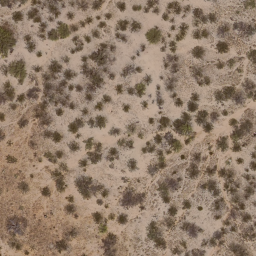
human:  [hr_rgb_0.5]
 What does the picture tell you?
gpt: chaparral